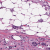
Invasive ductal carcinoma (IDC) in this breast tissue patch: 1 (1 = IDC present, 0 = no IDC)